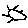
Label: sun